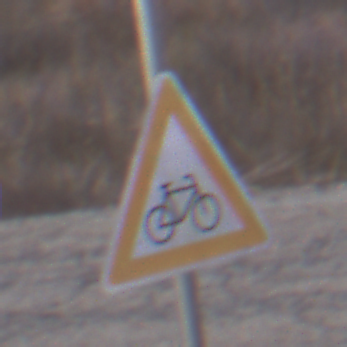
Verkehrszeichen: RadverkehrLinks
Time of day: SunriseSunset
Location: Outdoor (Suburban)
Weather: PartlyCloudy
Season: NotSpecified
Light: Natural